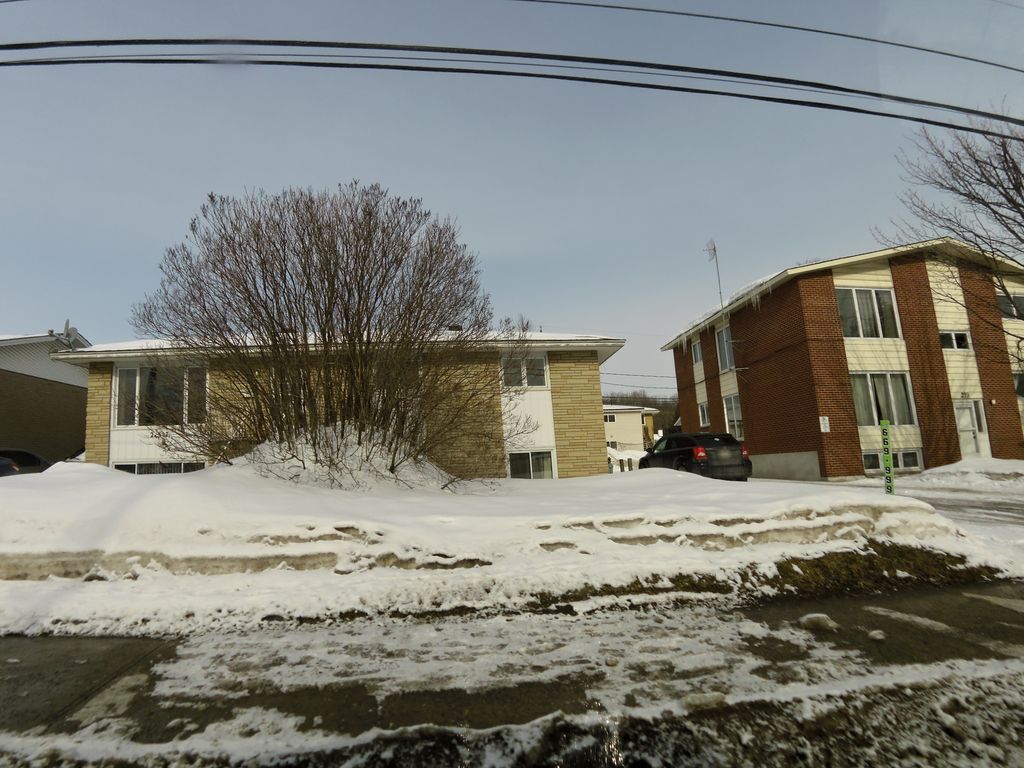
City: ottawa-gatineau